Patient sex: M
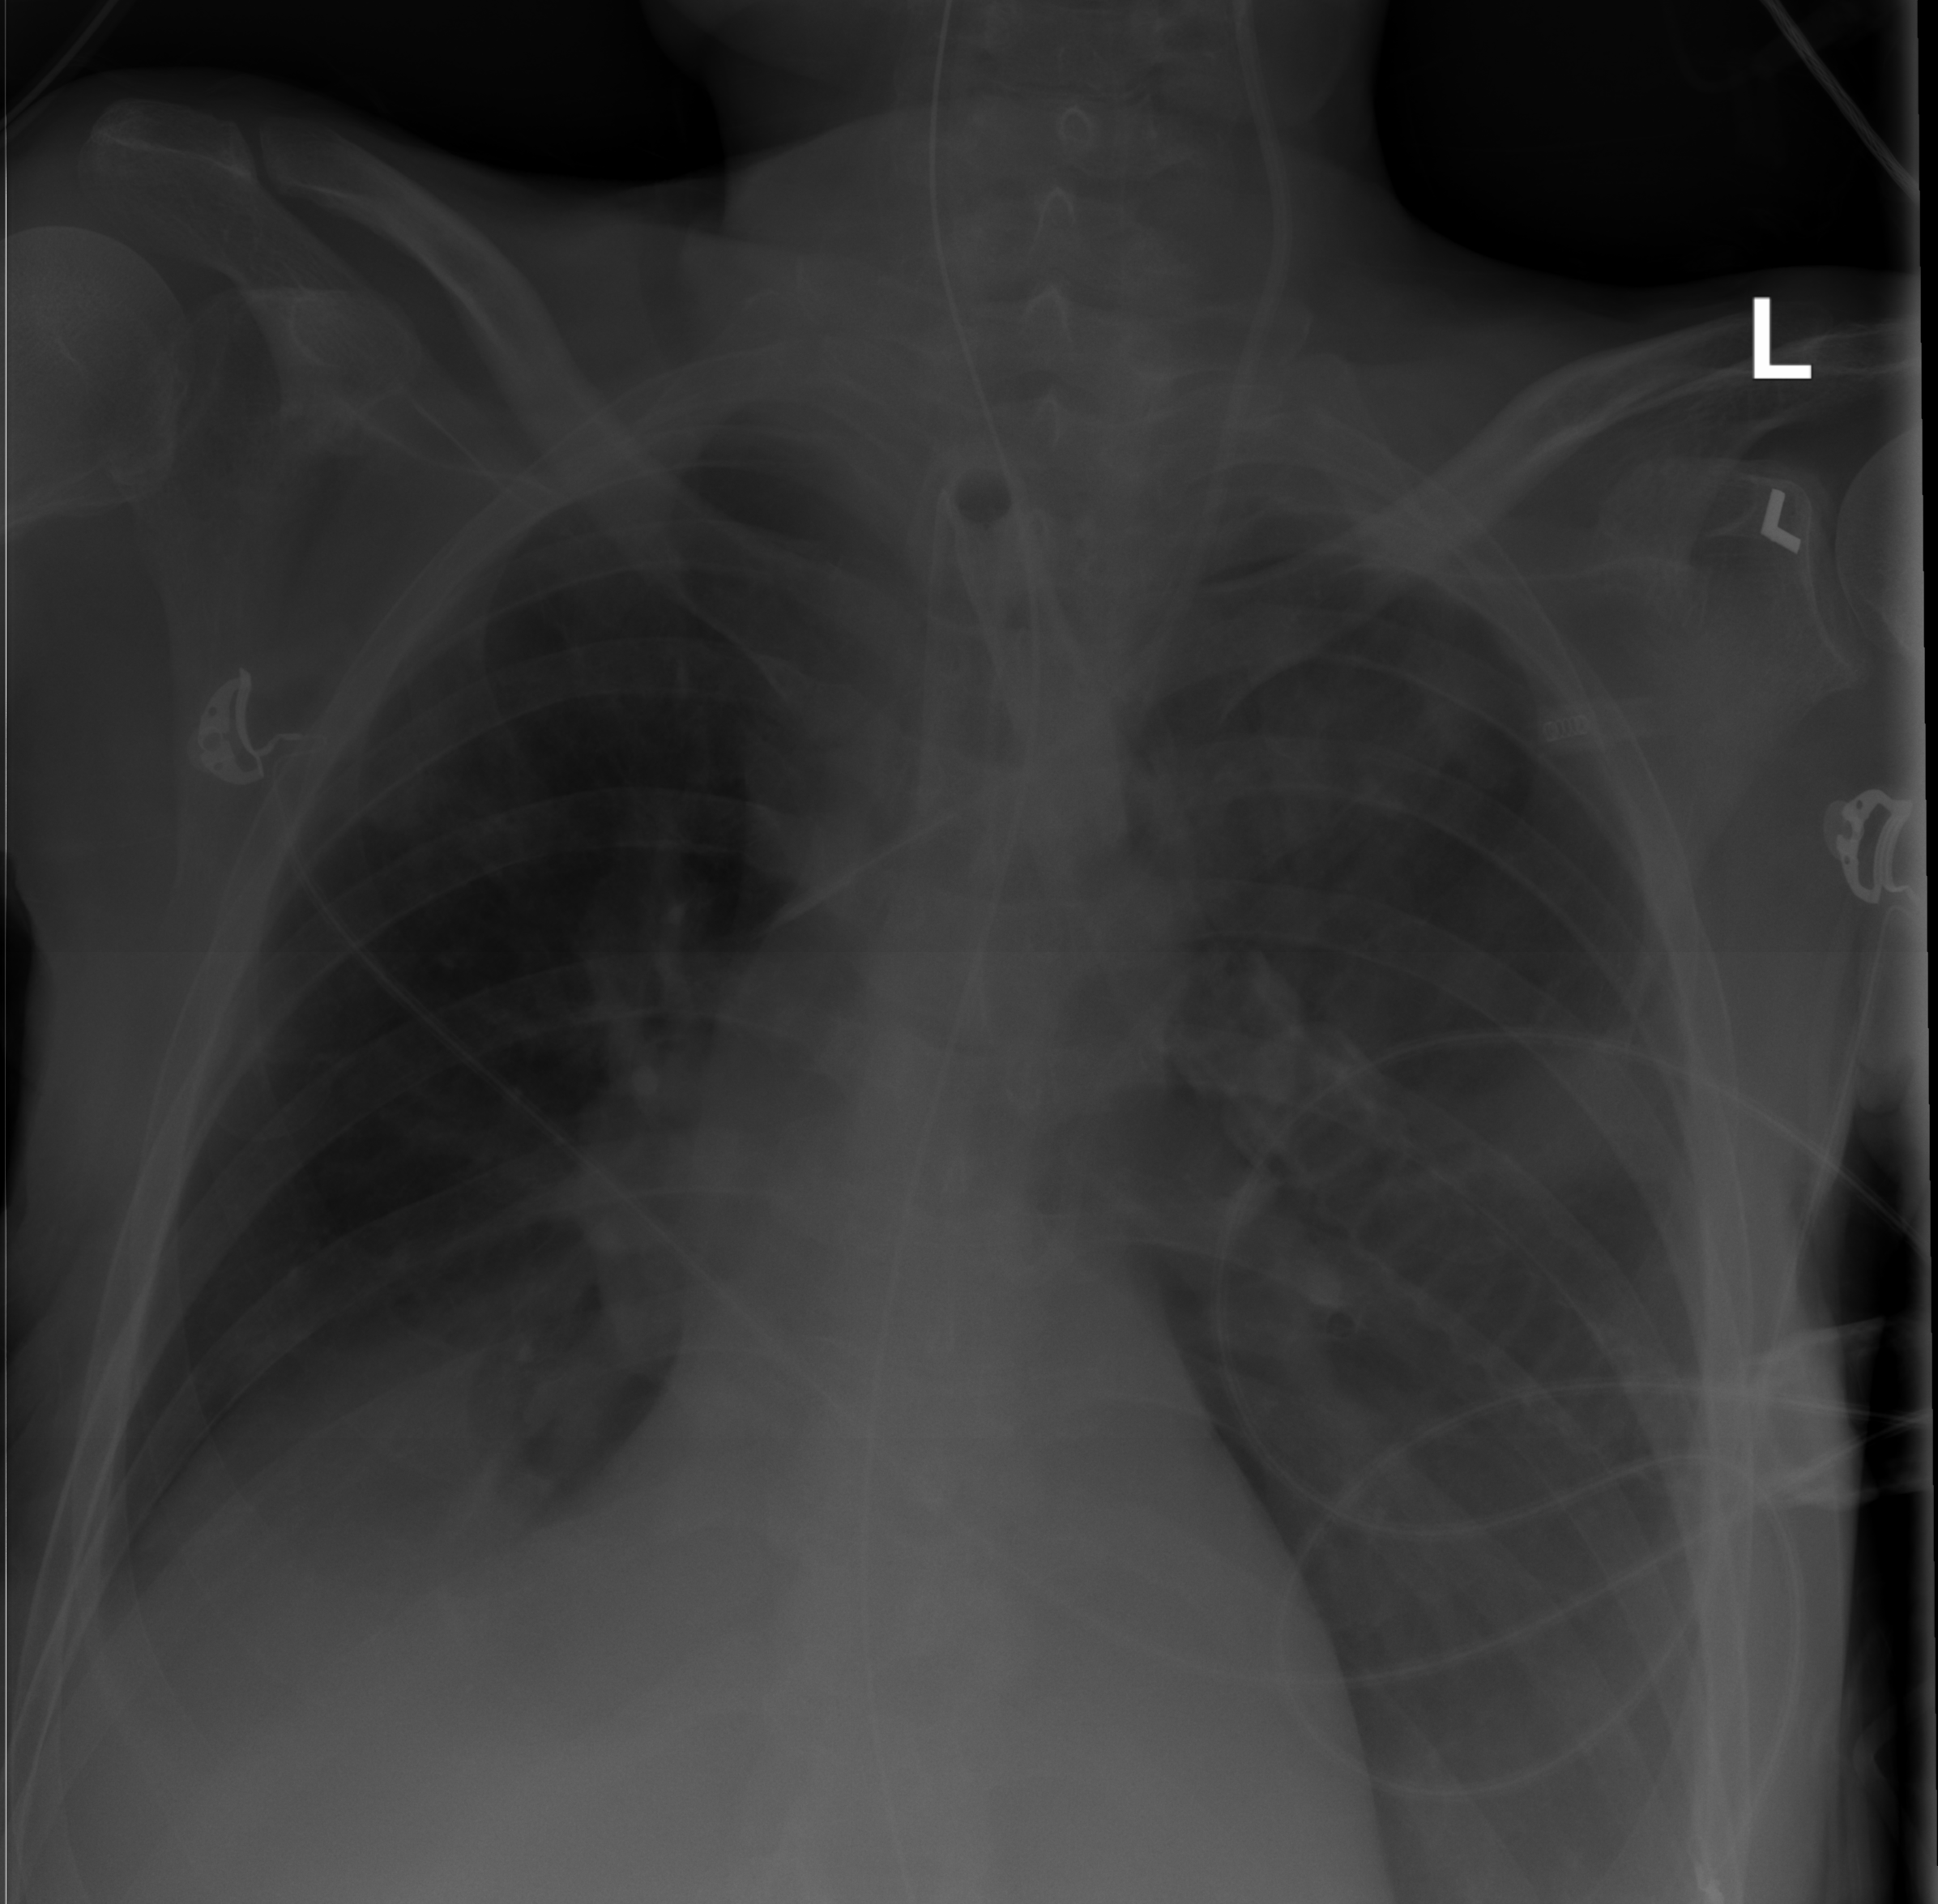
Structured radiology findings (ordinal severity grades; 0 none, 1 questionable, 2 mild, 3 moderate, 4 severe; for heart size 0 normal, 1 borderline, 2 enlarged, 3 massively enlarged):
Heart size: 0
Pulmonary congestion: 0
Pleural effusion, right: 2
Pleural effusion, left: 2
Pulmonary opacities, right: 0
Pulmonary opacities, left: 0
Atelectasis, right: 0
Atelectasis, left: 0